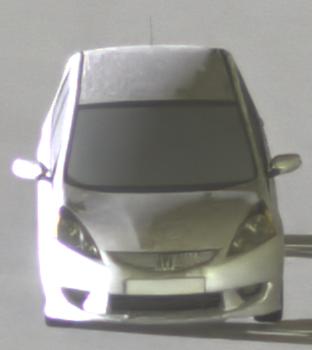
Make: Honda
Model: Jazz 1.2
Detailed model: Jazz (III) (11/08 - 04/11)
Model produced from: 2008/11
Model produced until: 2010/10
Doors: 5
Color: white
Road condition: dry road
Daytime: night
Contrast: high contrast